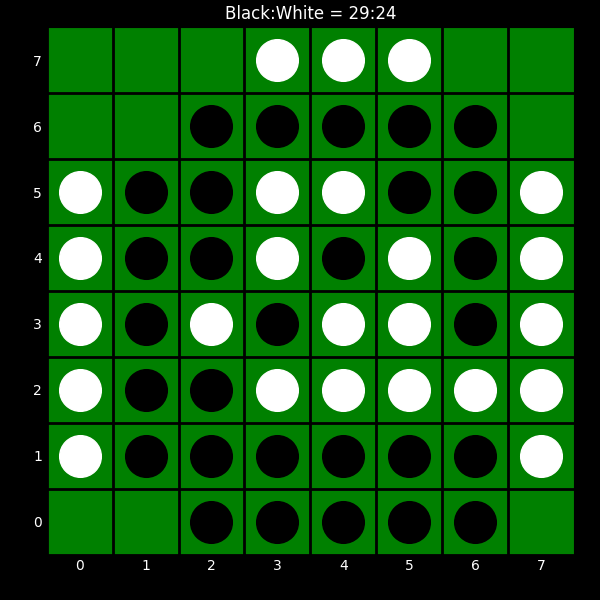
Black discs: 29
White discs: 24